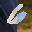
Label: 6